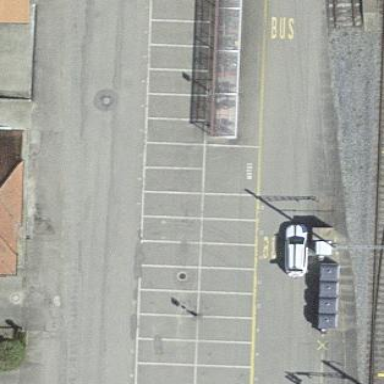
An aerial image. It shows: Parking area with surface.